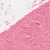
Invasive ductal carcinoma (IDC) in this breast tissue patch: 0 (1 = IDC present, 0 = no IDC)